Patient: sex F, age 65
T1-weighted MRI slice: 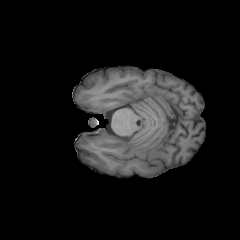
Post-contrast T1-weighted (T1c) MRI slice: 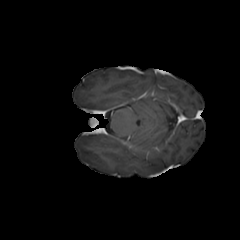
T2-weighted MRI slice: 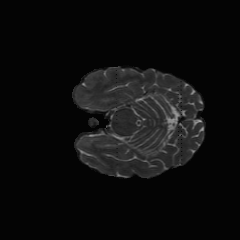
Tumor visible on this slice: no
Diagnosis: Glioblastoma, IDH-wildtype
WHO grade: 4